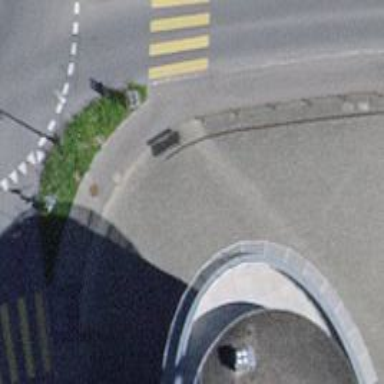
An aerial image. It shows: Black bench.